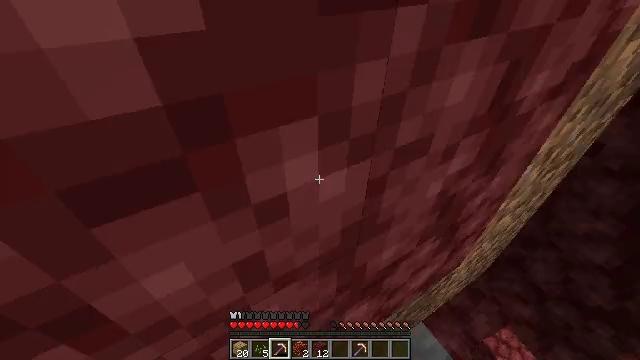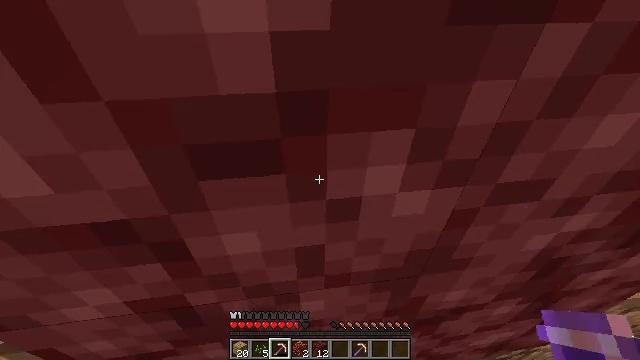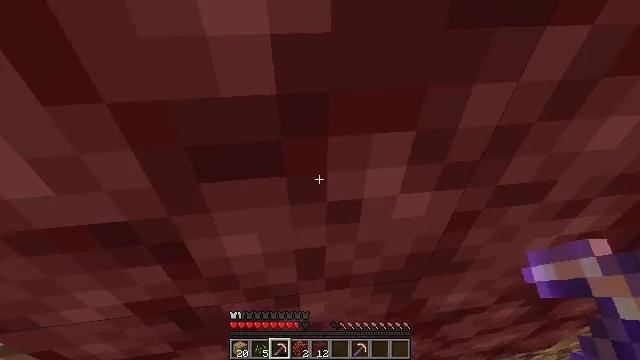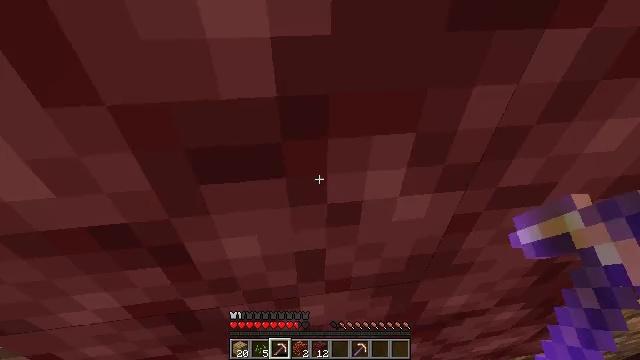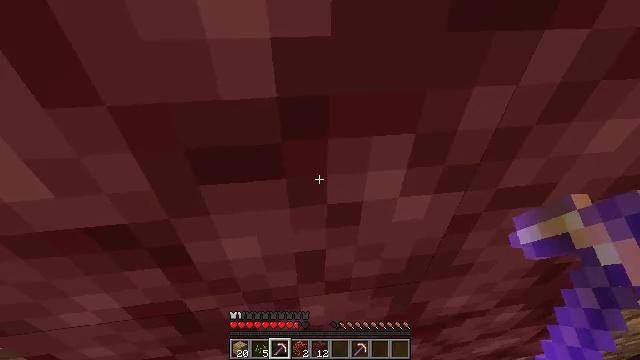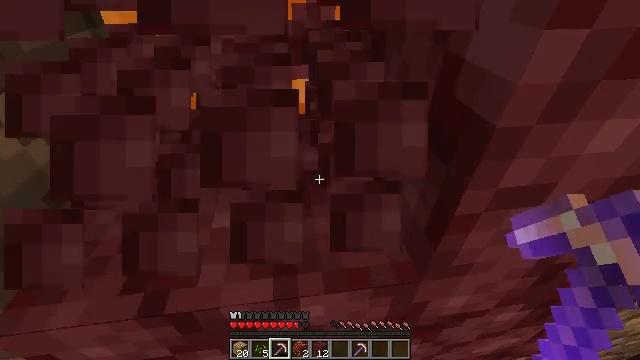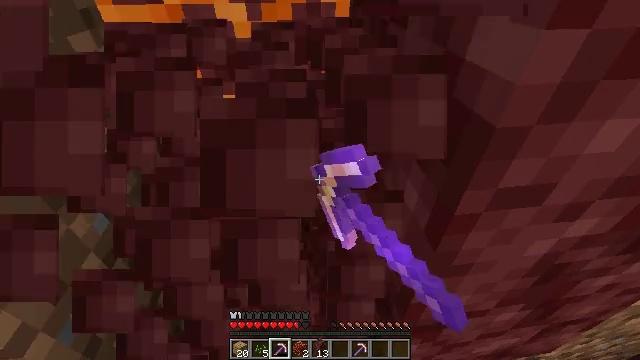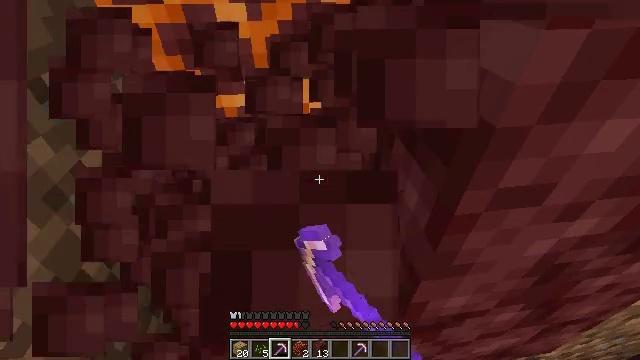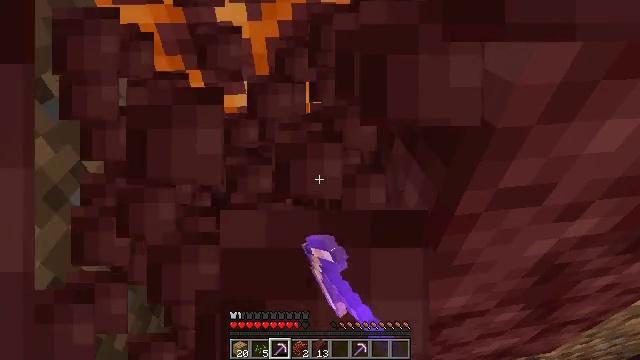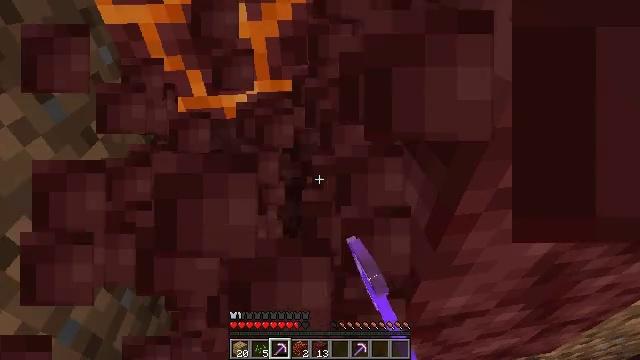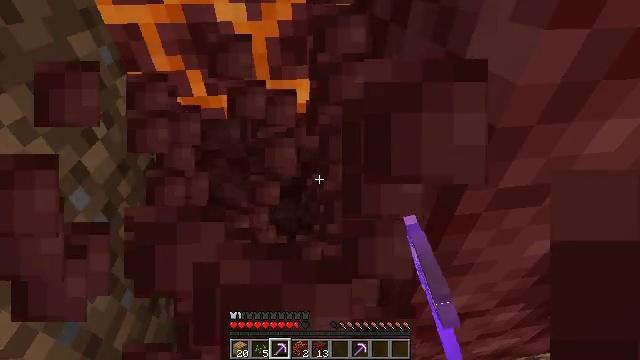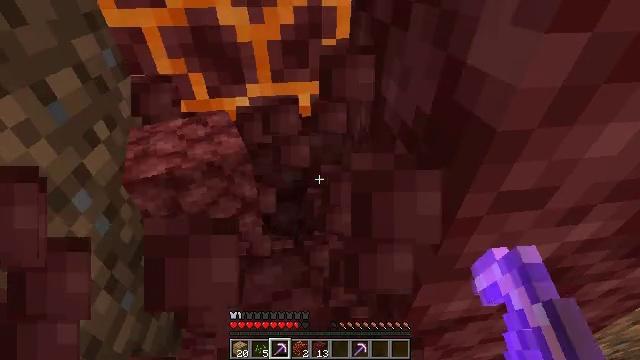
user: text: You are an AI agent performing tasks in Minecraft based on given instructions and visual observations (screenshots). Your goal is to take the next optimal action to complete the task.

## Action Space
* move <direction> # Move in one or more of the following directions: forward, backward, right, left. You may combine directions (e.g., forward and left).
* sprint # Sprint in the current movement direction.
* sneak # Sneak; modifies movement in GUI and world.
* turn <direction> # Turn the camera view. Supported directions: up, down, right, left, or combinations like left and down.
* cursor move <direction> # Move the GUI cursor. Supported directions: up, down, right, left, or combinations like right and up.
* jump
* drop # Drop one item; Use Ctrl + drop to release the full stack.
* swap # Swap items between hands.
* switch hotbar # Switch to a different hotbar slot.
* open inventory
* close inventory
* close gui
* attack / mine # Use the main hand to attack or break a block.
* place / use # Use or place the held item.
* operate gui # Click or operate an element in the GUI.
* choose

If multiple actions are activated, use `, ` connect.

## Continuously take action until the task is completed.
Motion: motion action
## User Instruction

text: Collect netherrack in the Nether.
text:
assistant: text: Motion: turn left
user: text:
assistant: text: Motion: no_op
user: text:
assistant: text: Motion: no_op
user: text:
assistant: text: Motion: no_op
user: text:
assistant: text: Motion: attack / mine
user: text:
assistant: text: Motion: attack / mine
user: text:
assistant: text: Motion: no_op
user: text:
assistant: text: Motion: no_op
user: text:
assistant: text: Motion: no_op
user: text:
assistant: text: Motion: no_op
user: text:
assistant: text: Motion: no_op
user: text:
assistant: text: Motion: jump